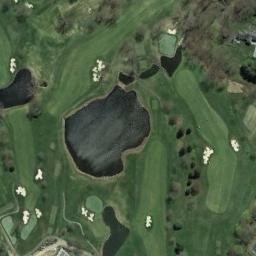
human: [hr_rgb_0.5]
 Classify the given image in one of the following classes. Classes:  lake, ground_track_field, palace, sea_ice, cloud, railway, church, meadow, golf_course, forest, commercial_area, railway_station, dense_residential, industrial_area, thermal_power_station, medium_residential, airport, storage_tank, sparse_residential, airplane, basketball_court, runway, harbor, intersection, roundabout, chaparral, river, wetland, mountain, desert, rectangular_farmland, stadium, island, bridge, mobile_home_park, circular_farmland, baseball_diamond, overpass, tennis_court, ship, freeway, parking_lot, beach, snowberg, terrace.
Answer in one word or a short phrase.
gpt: golf_course